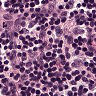
Metastatic tissue present: no